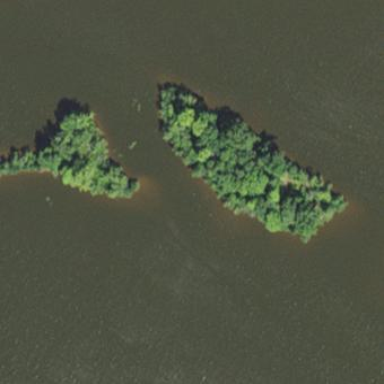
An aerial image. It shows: Islet.